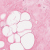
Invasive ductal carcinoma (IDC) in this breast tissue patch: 0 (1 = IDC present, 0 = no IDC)